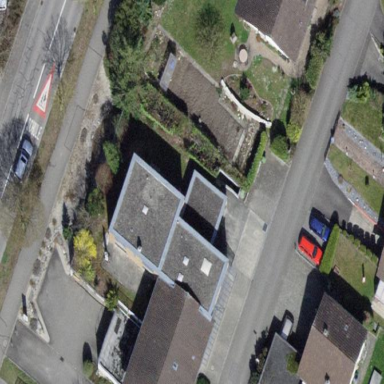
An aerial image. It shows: Residential building.